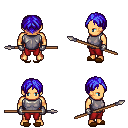
a pixel art fantasy rpg character, male body template, human, tanned skin, steel chest armor, red pants, blue parted hairstyle, metal gloves, brown slippers, spear, four views (front, back, left, right), 2x2 character sprite sheet, small pixel art, hard edges, no anti-aliasing